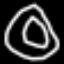
Label: donut